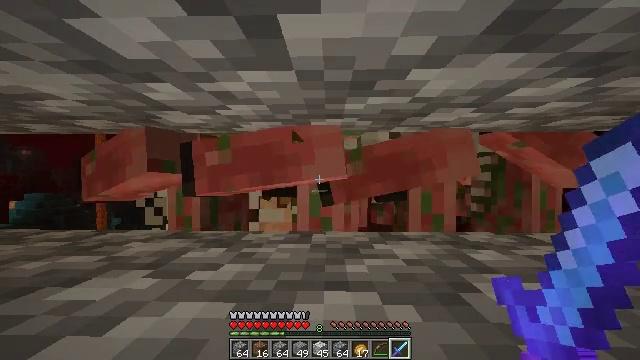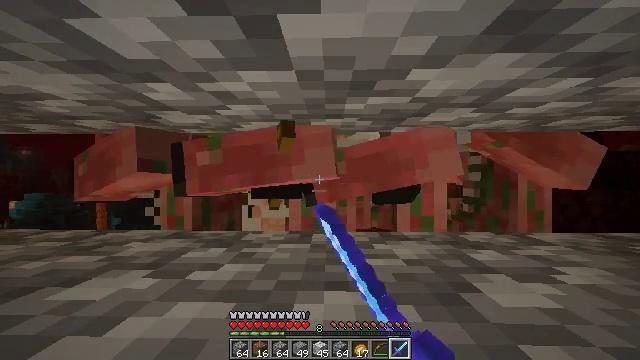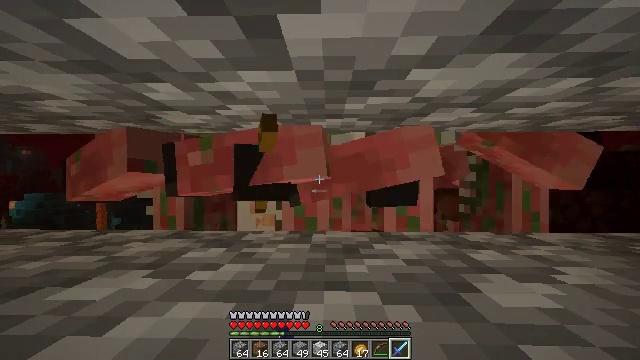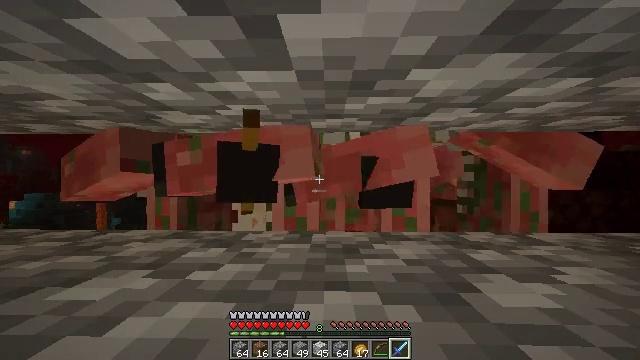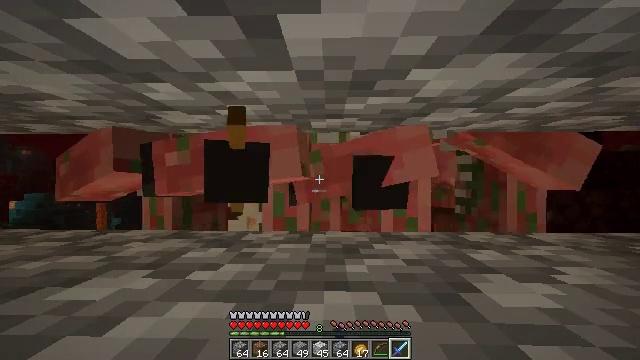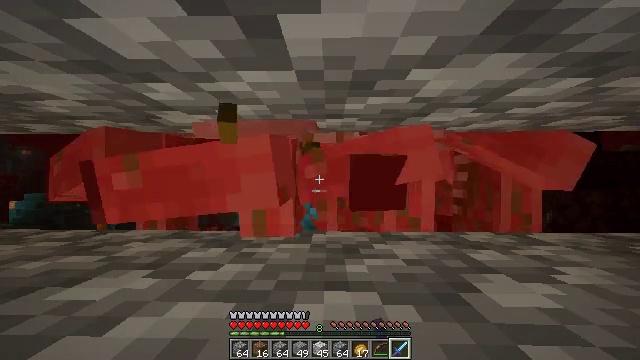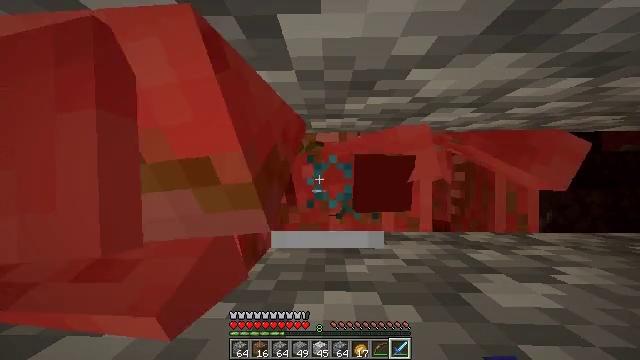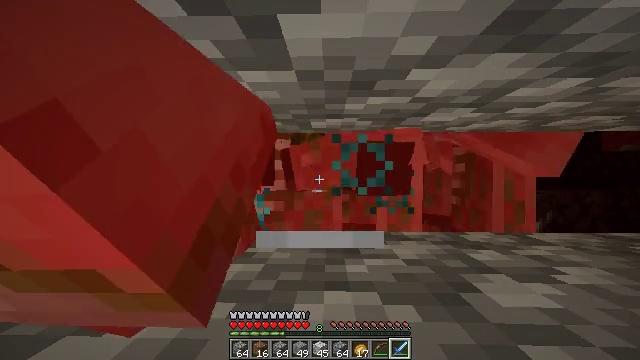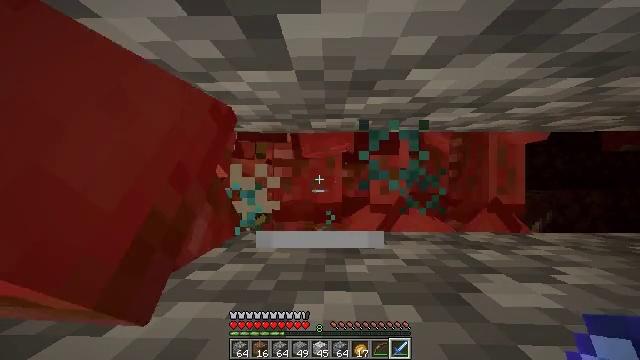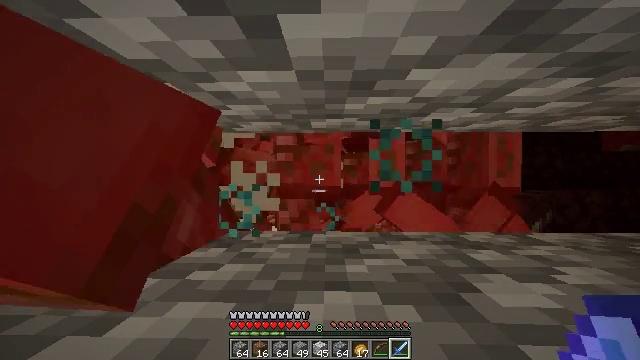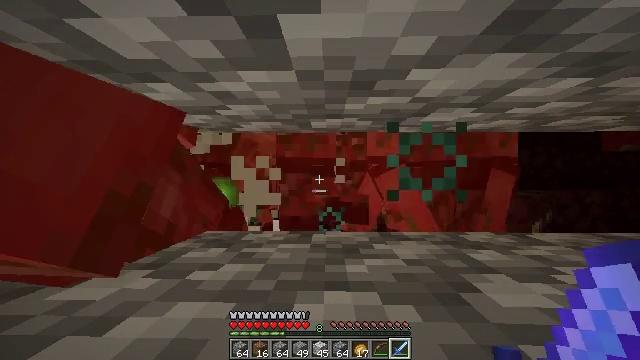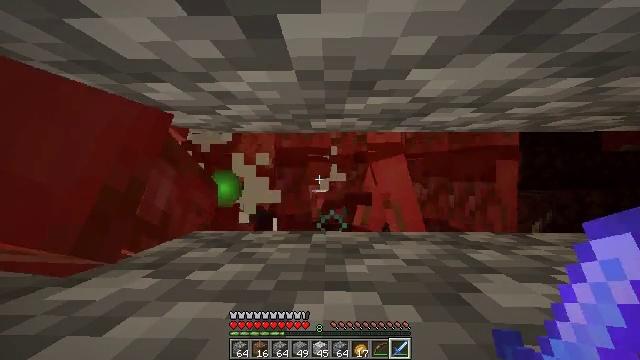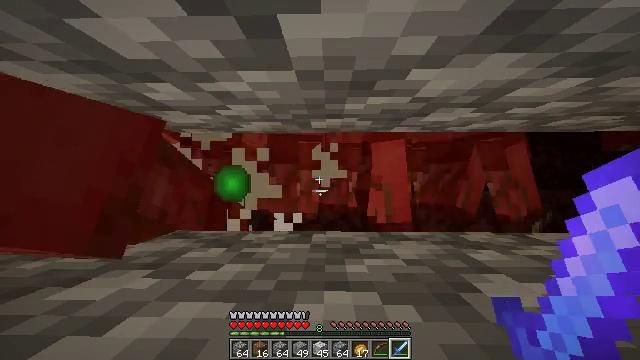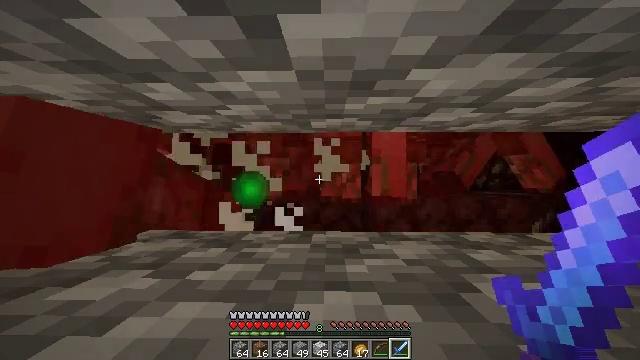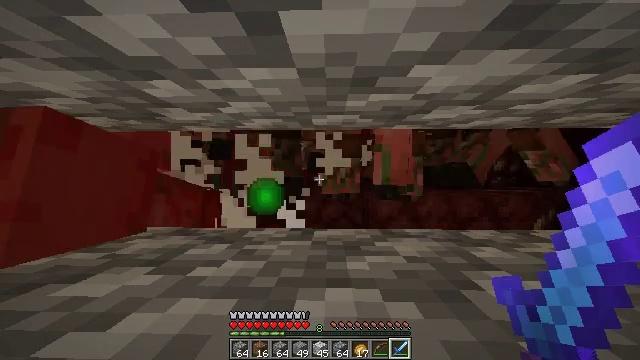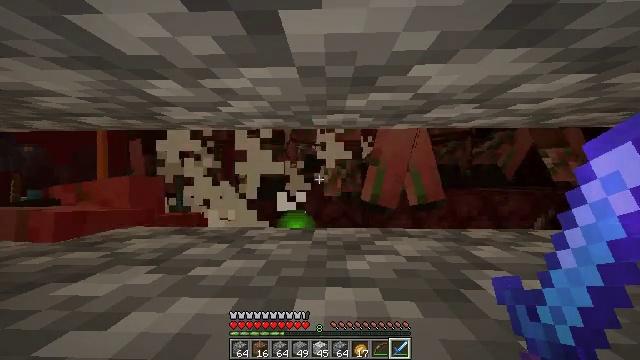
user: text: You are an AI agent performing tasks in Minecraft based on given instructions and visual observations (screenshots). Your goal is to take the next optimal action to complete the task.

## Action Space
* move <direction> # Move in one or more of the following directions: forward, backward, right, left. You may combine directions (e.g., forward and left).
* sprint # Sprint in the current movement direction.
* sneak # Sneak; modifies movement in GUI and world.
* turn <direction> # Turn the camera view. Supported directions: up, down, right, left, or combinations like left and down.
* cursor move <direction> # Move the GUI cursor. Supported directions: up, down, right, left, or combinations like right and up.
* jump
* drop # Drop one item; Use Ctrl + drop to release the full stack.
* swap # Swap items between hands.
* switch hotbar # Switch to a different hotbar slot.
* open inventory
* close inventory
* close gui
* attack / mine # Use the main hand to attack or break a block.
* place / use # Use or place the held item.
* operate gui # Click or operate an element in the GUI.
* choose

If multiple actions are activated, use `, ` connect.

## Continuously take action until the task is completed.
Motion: motion action
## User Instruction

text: Face a hostile mob.
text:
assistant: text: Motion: attack / mine
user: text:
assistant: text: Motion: attack / mine
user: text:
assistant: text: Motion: attack / mine
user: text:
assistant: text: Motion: no_op
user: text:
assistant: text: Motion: no_op
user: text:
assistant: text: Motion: no_op
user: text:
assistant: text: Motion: no_op
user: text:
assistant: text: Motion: no_op
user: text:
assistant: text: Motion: no_op
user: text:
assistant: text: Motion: no_op
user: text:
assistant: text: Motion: no_op
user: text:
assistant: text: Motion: no_op
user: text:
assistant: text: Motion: no_op
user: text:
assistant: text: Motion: no_op
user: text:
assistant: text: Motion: no_op
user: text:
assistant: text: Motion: no_op
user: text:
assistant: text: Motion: no_op
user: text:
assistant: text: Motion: no_op
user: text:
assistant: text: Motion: no_op
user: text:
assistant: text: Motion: no_op
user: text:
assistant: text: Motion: no_op
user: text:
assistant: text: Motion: no_op
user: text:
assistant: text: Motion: no_op
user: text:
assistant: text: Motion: no_op
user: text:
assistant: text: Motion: no_op
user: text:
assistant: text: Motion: no_op
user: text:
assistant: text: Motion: no_op
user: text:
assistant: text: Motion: no_op
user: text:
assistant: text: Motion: no_op
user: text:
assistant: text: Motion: no_op